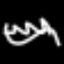
Label: squiggle